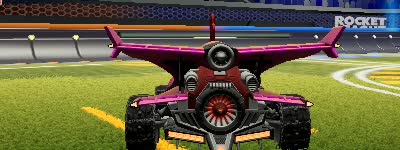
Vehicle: aftershock